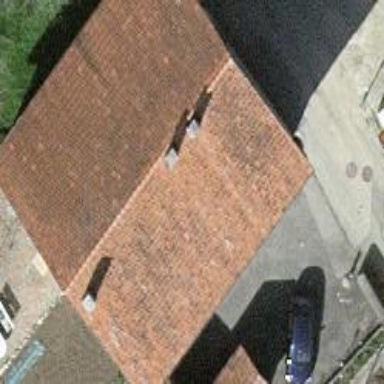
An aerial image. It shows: Simple house.